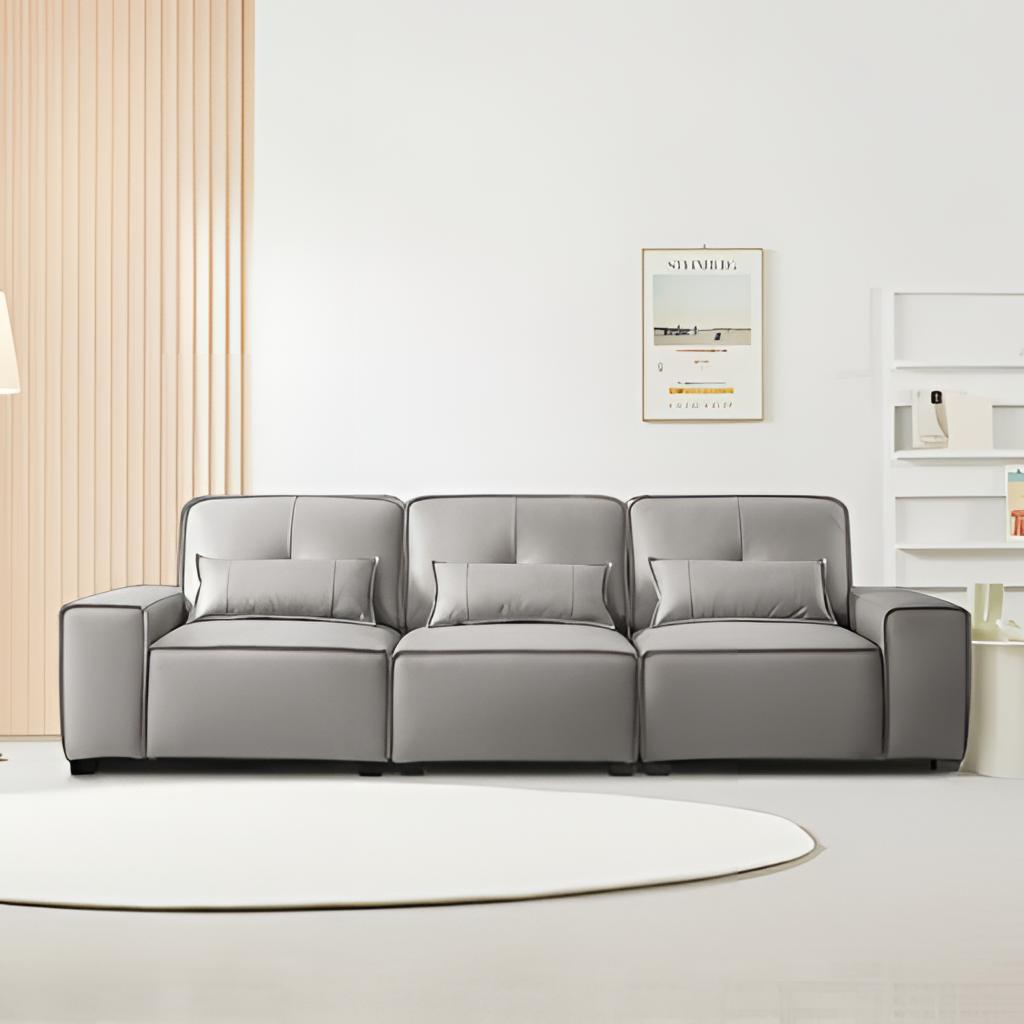
gray leather sofa, living room, gray tile flooring, with solid pattern, wood wallpaper, with vertical striped pattern, contemporary